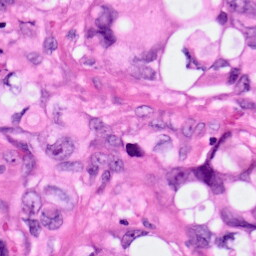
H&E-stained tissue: Pancreatic